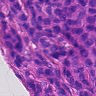
Metastatic tissue present: yes